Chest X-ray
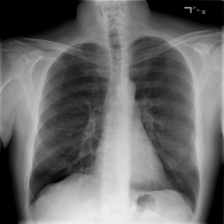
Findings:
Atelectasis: negative
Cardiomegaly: negative
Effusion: negative
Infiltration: negative
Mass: negative
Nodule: negative
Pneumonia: negative
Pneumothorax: negative
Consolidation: negative
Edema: negative
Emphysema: negative
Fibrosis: negative
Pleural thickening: negative
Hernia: negative